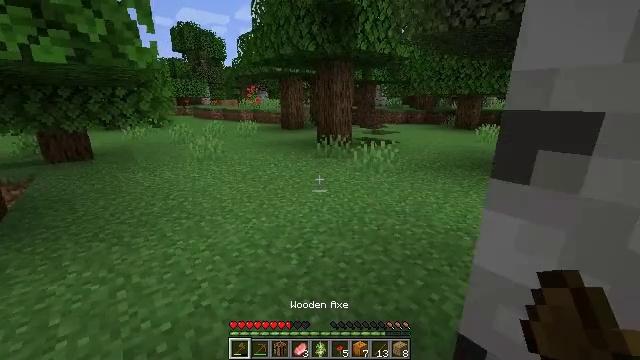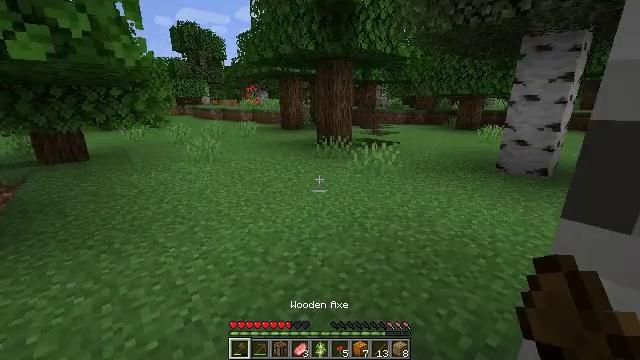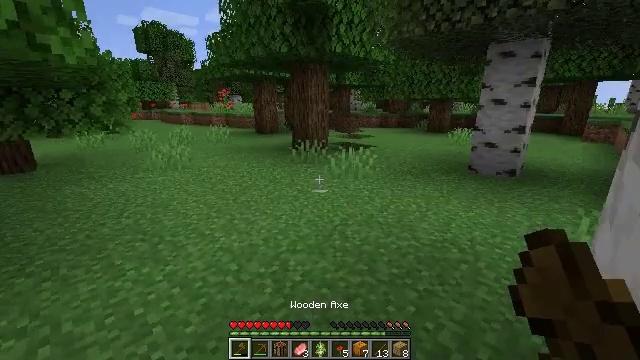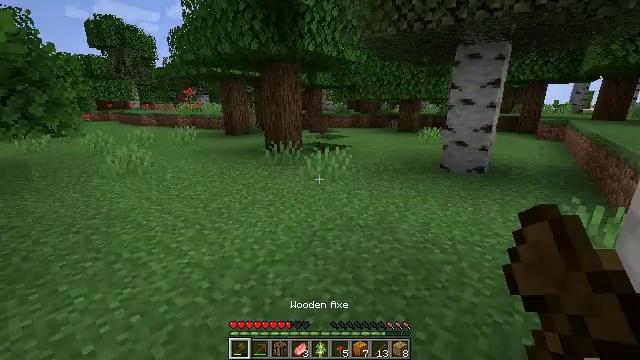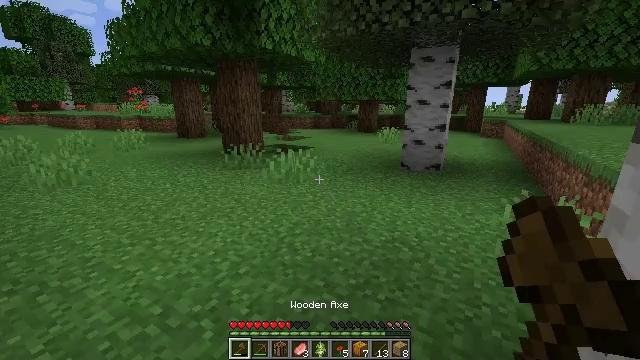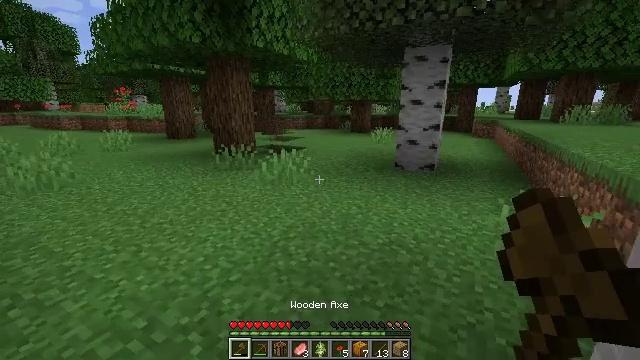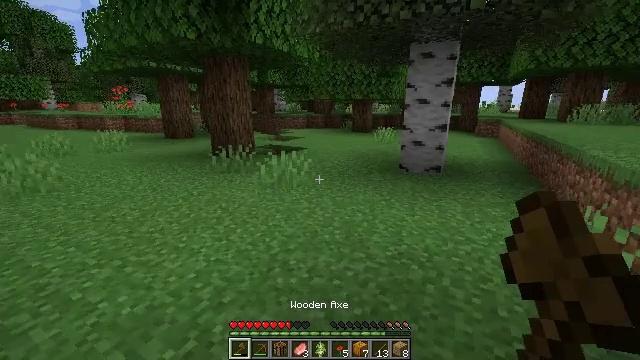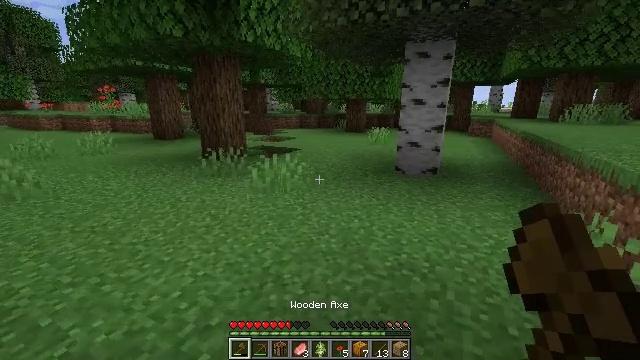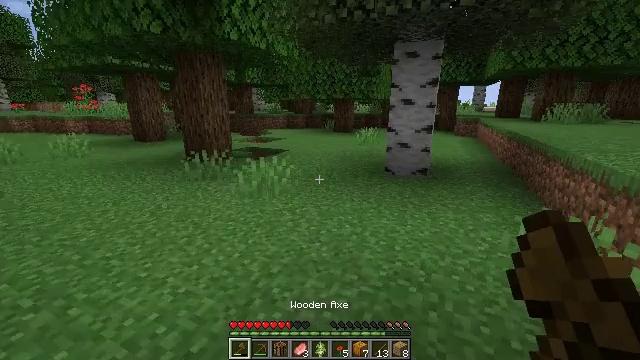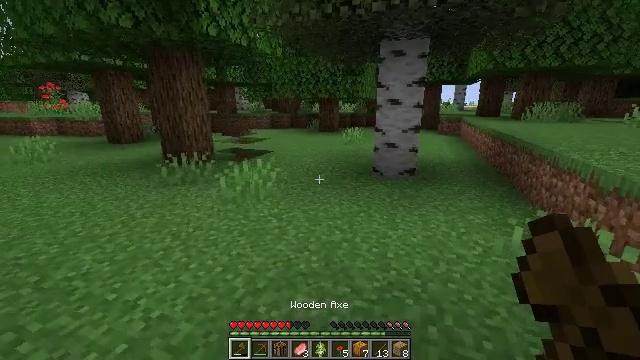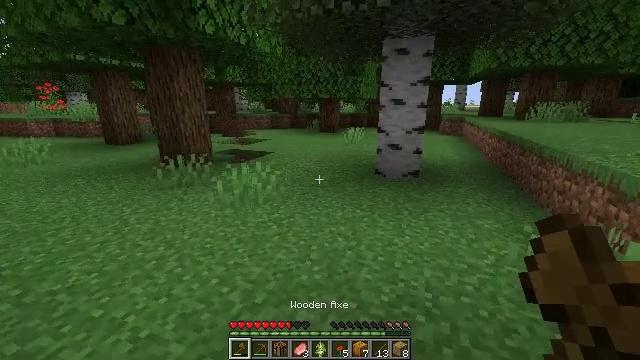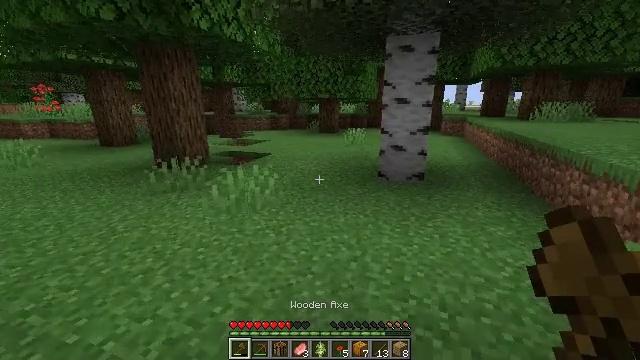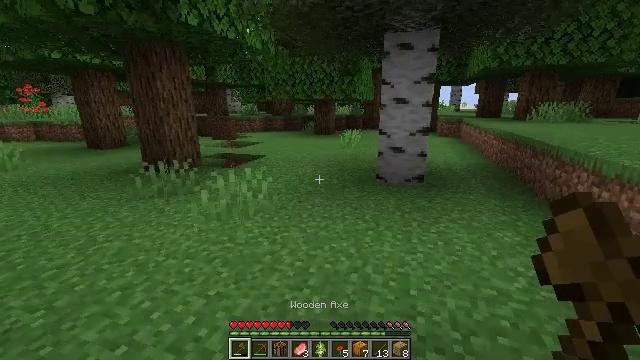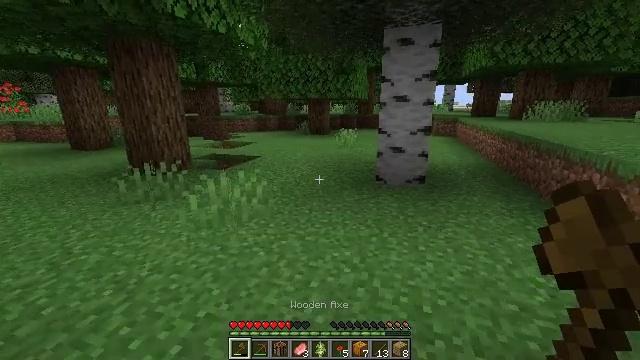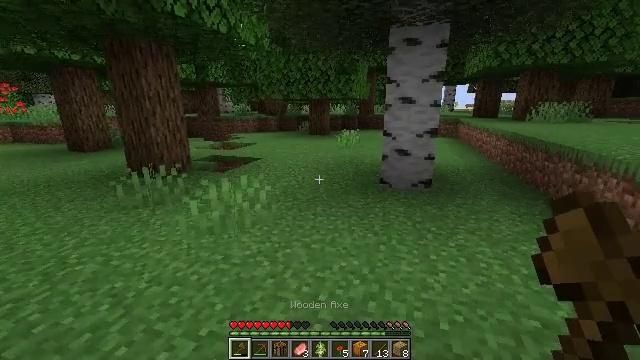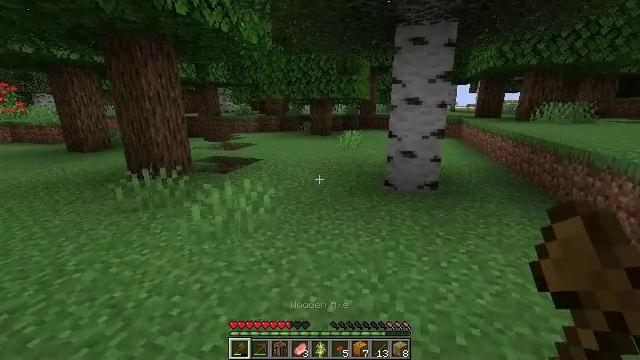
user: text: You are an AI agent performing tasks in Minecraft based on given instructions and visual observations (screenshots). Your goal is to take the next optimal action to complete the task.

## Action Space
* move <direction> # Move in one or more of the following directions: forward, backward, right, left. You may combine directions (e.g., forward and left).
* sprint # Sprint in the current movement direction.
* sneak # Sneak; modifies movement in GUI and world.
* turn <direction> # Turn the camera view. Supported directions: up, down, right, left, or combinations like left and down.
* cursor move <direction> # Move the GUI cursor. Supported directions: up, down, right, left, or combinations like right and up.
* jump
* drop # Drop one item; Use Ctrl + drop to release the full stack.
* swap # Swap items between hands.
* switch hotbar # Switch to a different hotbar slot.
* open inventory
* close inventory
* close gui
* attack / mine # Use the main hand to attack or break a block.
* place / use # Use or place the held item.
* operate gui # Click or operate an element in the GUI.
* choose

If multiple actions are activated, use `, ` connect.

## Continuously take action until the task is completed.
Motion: motion action
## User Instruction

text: Gather grass by holding the left mouse button.
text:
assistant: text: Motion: move forward, sprint
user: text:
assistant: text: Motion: move forward, sprint, turn right
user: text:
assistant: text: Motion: move forward, sprint, turn right
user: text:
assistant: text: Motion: move forward, turn right
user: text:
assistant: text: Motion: move forward, turn right
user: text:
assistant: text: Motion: move forward
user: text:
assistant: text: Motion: move forward, turn right
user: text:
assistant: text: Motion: move forward, turn right
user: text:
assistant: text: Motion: move forward, turn right
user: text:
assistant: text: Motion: move forward
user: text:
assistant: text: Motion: move forward
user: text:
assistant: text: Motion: move forward, turn right
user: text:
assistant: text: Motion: move forward and move left, turn right
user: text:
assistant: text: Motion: move forward and move left
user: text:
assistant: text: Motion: move forward and move left
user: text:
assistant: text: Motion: move forward and move left
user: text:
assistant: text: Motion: move forward and move left
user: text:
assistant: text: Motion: move forward
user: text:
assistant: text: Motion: move forward
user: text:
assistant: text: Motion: move forward
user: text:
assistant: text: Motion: move forward
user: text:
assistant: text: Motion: move forward
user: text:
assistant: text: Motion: move forward
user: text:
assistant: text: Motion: move forward
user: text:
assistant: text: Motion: move forward, turn left and down
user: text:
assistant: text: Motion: move forward, turn left
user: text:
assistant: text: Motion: move forward, sprint
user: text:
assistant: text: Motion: move forward, sprint
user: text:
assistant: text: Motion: move forward, sprint
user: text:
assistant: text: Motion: move forward, sprint